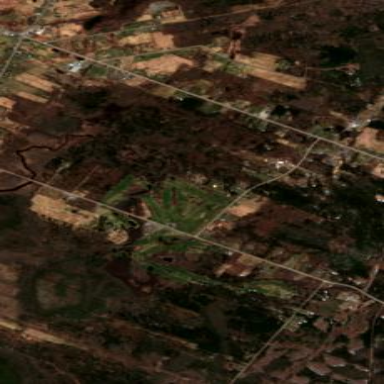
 place for golfing and leisure activities."